Interaction volume radius: 5 \u00c5
Interaction volume height: 30 \u00c5
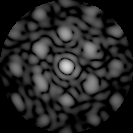
Disorder parameter: 0.5379